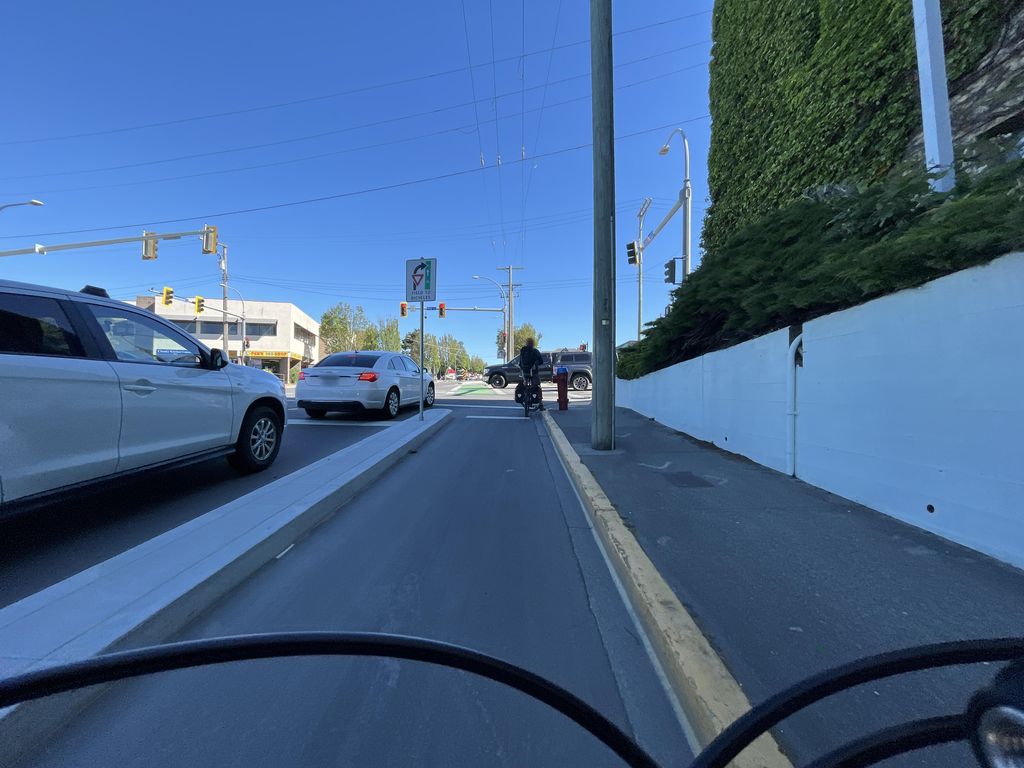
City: victoria